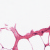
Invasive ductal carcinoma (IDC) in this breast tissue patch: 0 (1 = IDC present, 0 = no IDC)